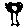
Label: tree